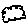
Label: cloud